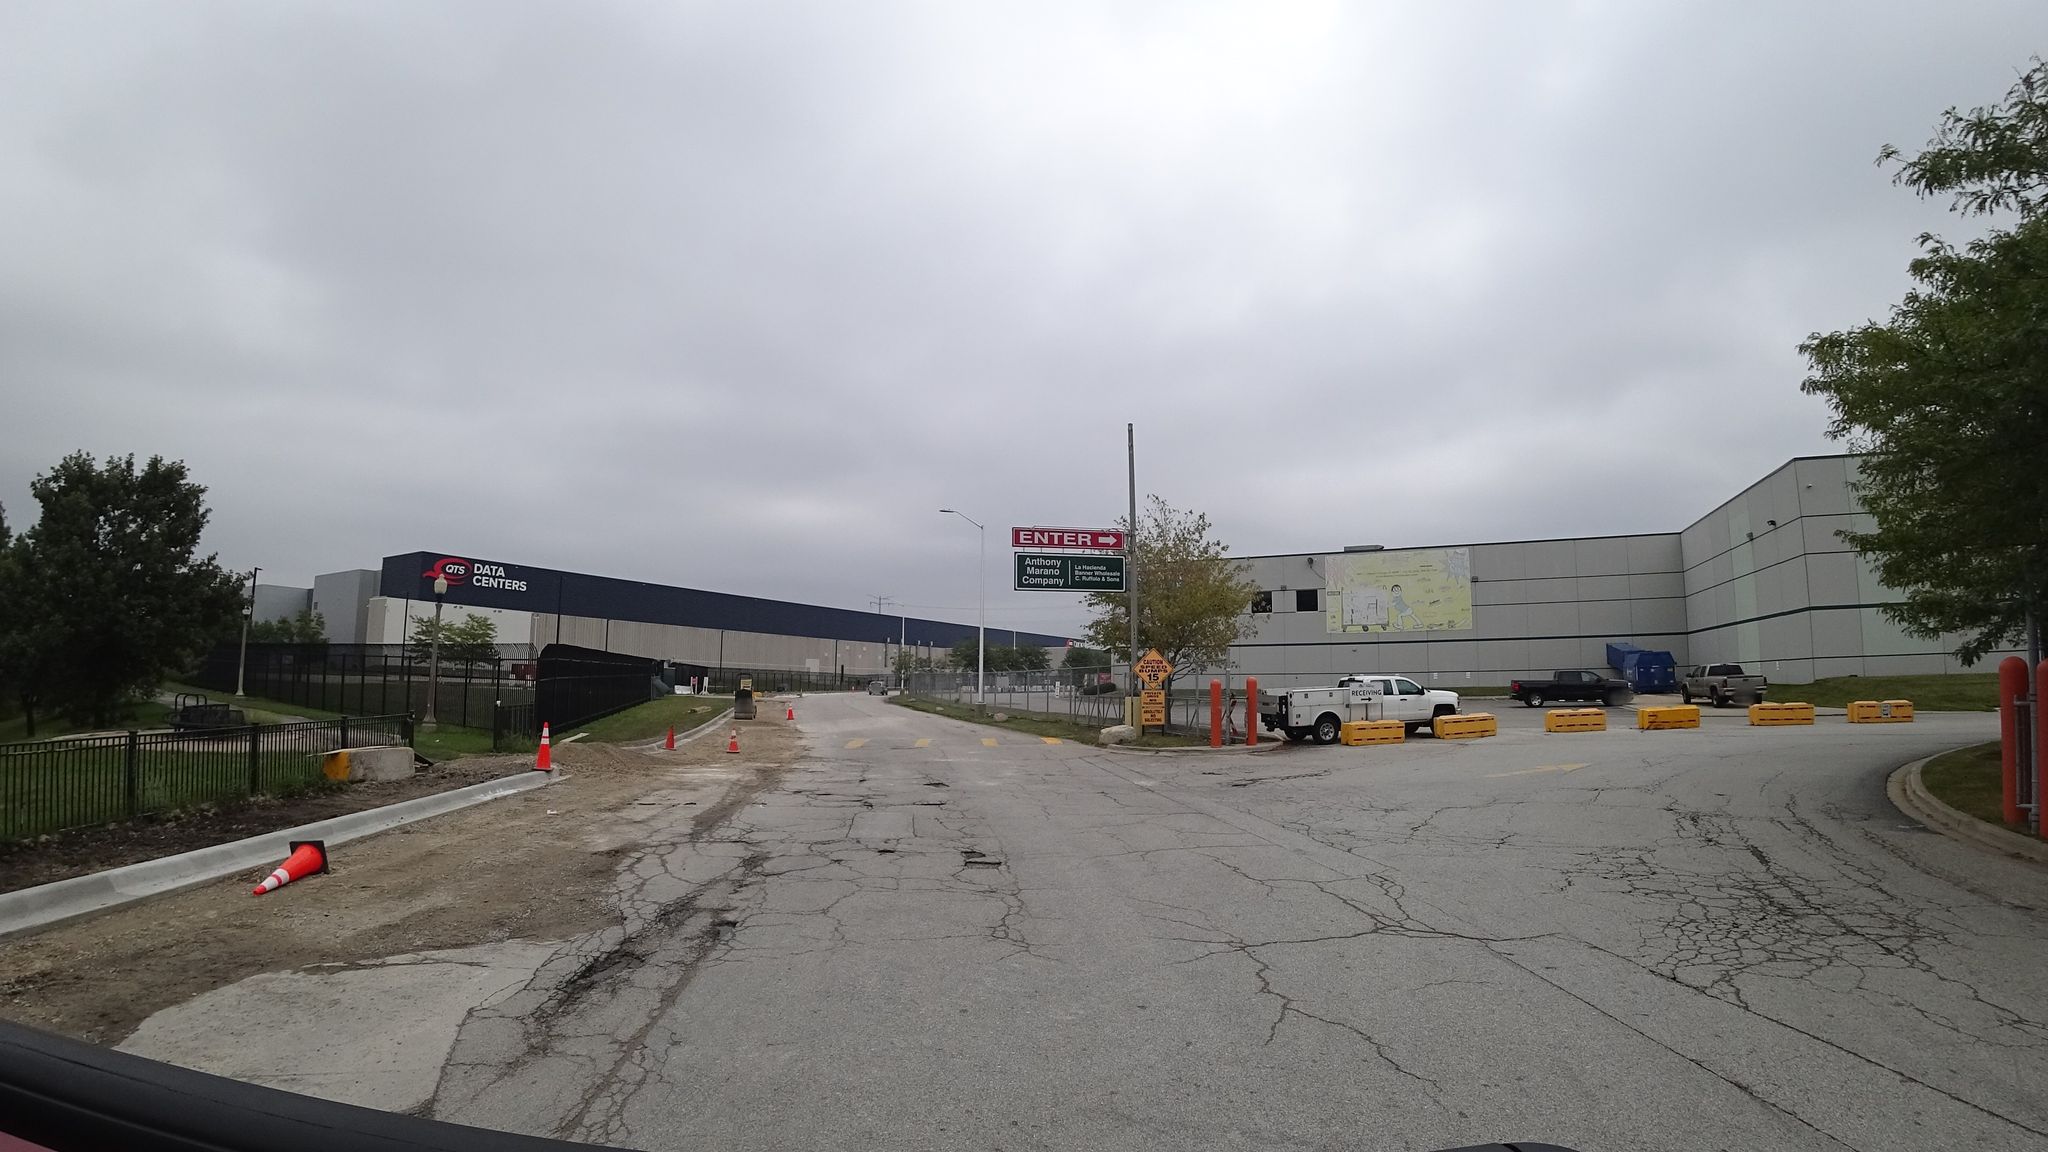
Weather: cloudy
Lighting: day
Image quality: good
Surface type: cycling surface
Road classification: tertiary, footway
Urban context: urban centre
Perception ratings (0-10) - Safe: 0.42, Lively: 0.5, Beautiful: 2.25, Boring: 5.85, Depressing: 9.23, Wealthy: 0.92